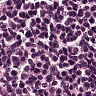
Metastatic tissue present: no